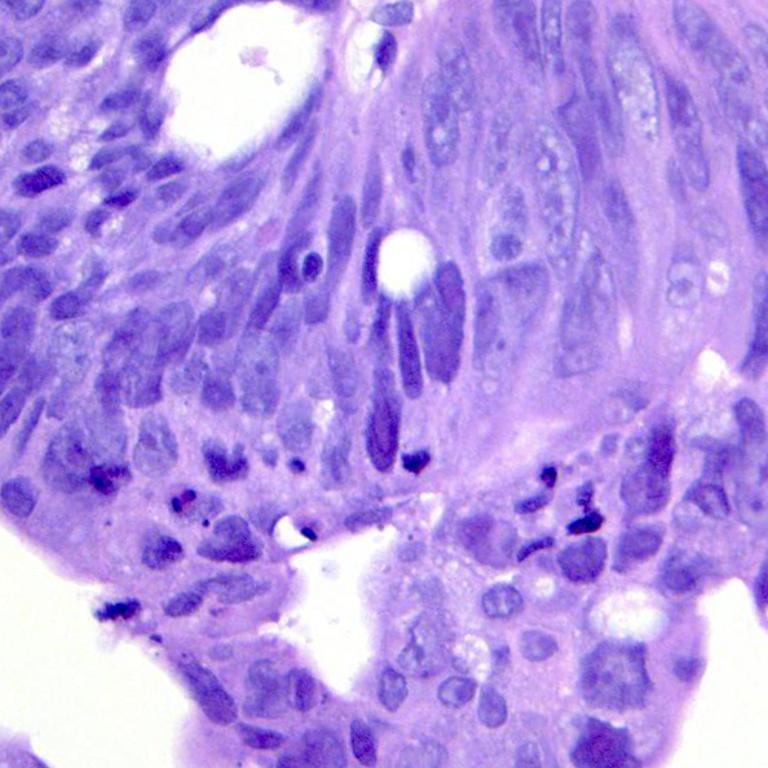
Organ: colon
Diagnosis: adenocarcinomas